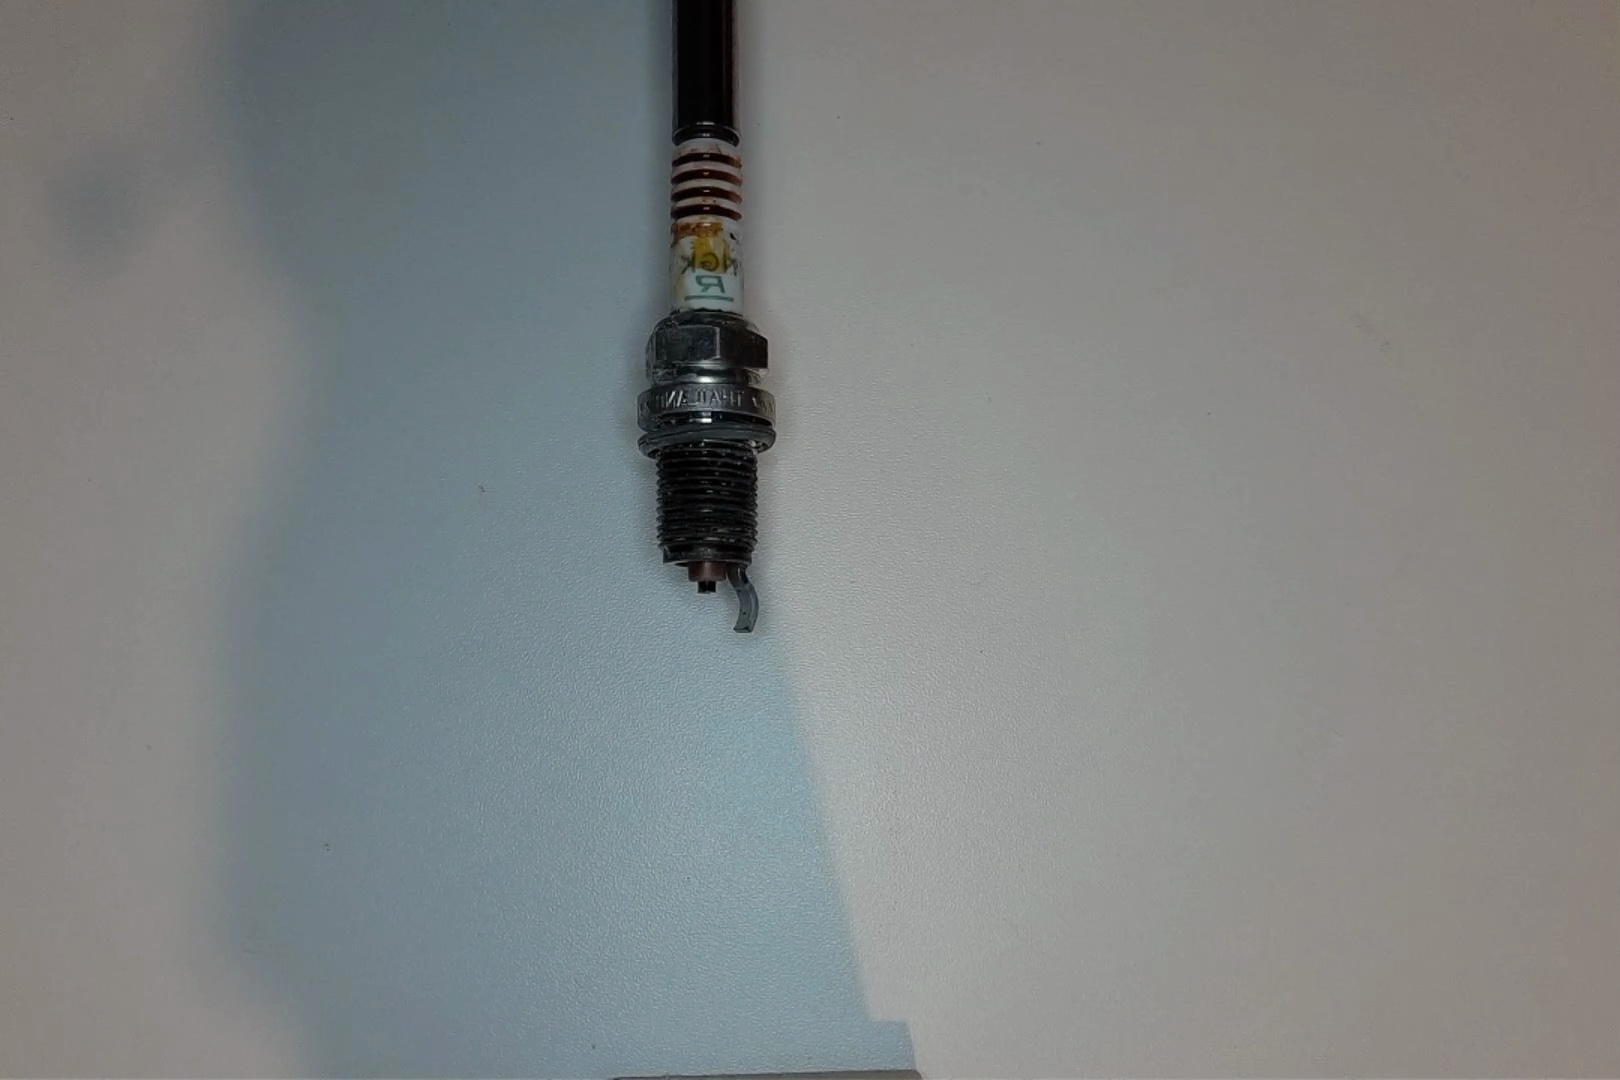
Label: anomaly